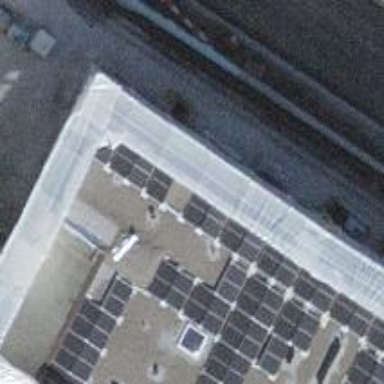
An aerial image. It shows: Solar power generator using photovoltaic panels.